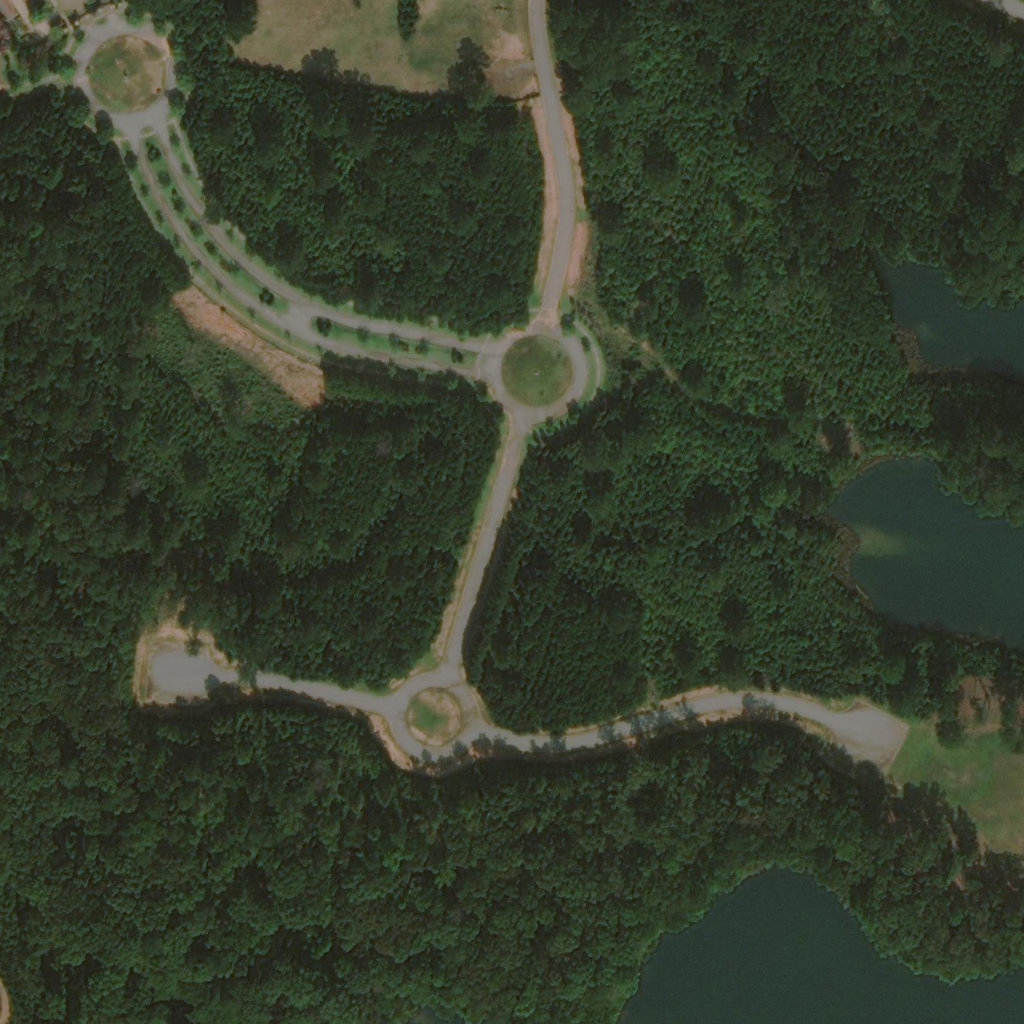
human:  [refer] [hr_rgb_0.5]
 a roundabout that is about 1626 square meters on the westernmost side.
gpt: <box>[[6, 1, 18, 13, 0]]</box>